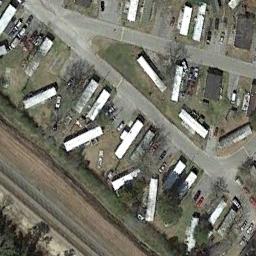
Label: residential